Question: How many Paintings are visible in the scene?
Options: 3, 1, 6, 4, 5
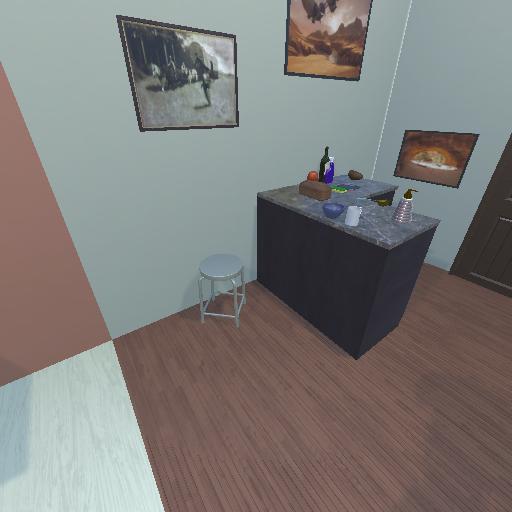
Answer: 3